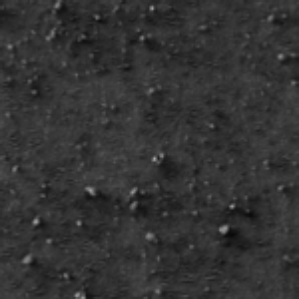
Label: frost